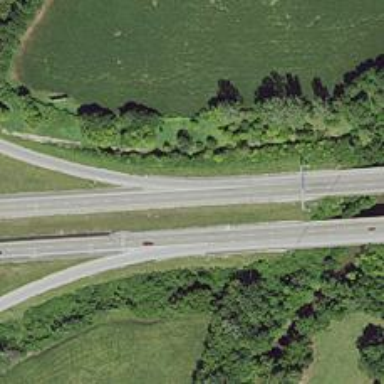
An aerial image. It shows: Motorway junction.